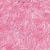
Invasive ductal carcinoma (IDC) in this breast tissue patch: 0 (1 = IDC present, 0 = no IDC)